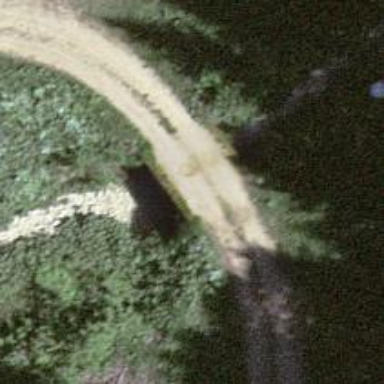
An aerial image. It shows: Track road with grade2 bridge.